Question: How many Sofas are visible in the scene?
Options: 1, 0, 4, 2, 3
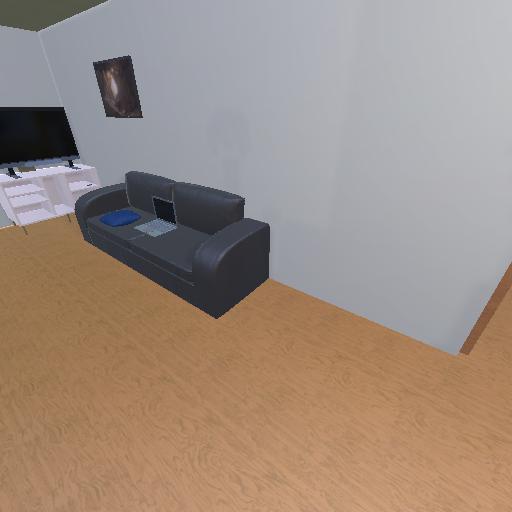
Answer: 1